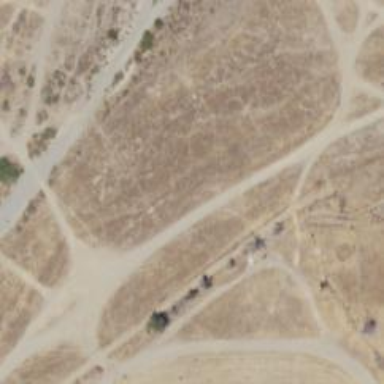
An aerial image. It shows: Abandoned railway.